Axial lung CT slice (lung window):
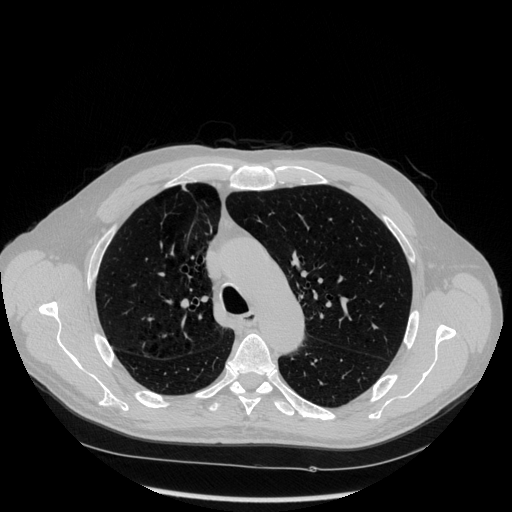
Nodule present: no